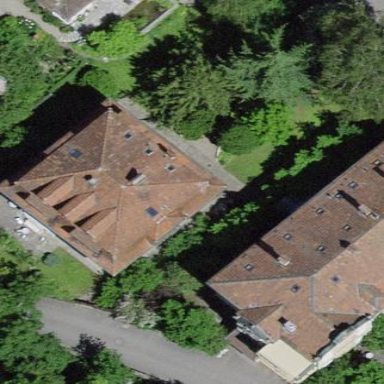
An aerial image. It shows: Residential building with hipped roof made of roof tiles.